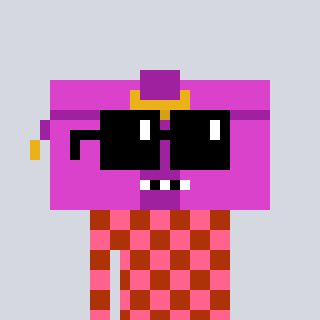
a pixel art character with square black sunglasses, a clutch-shaped head and a hotbrown-colored body on a cool background